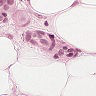
Metastatic tissue present: yes